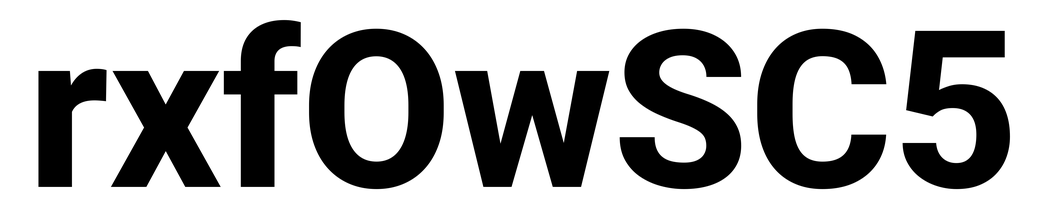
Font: Roboto_ExtraBold